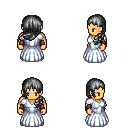
a pixel art fantasy rpg character, male body template, human, tanned skin, underdress, teal pants, gray left-swept hairstyle, leather bracers, four views (front, back, left, right), 2x2 character sprite sheet, small pixel art, hard edges, no anti-aliasing